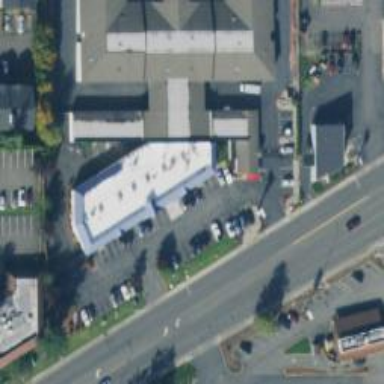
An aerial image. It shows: Healthcare clinic is depicted in the image.